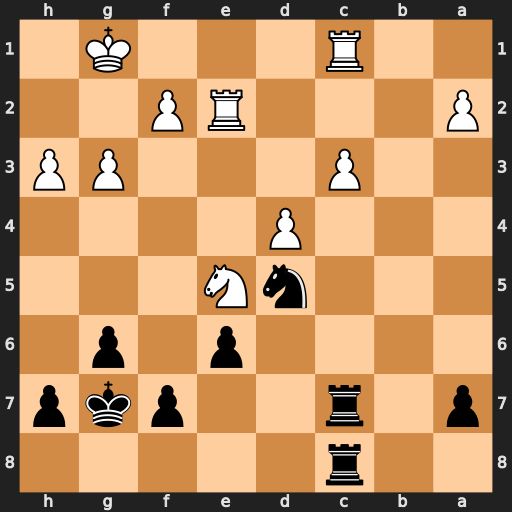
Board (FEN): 2r5/p1r2pkp/4p1p1/3nN3/3P4/2P3PP/P3RP2/2R3K1
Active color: b
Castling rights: -
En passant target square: -
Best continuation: Nxc3 Rec2 Ne2+ Rxe2 Rxc1+